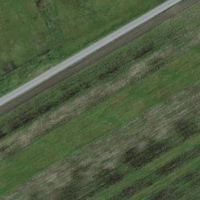
EUNIS habitat code: 52
Species observed at this site:
Alopecurus pratensis
Tanacetum vulgare
Carex hirta